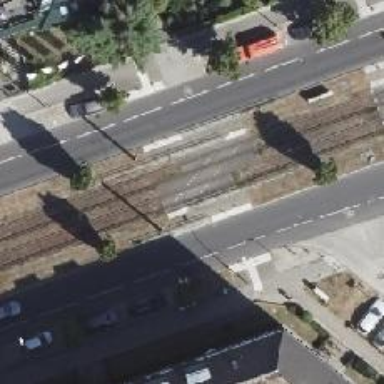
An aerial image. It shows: Uncontrolled tram crossing.